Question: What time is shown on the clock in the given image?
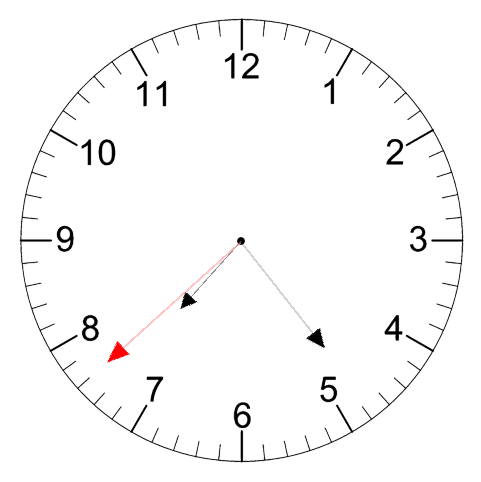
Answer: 07:23:38